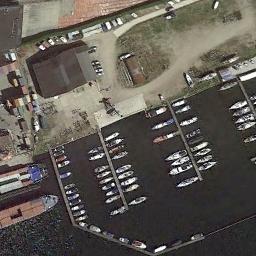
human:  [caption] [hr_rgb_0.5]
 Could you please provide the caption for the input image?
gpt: Many ships are neatly moored on the sea next to the harbor next to the building and parking lot .

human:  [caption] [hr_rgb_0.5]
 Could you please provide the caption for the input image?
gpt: Many ships are in the harbor .

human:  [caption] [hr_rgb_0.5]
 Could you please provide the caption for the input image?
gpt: There are few stops in the harbor .

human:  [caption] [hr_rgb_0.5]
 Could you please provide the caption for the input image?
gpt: The harbor has lots of neatly docked boats and two big ship and some containers are on the shore .

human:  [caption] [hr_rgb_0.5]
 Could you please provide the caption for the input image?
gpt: There are some containers and many ships at the harbor .